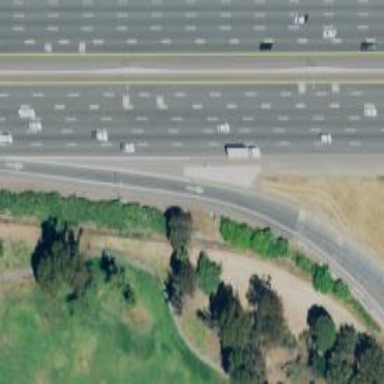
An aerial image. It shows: Motorway link.